Question: I have recently downloaded <URL>. Also, the project seems to have been disbanded since 2008.
Last but not the least, the project contains a lot of functionality which I just don't need.
All I require is the functionality to produce a graph similar to that shown on the Journalier tab in the image below; and to be honest, I don't even need all of the additional indicators shown in the image. I will be happy enough with the (1st) top chart and the (2nd) midle sub chart, without all the indicators.
I have had a look at the code, and since I am not familiar with wxPython etc, I am finding it difficult to locate the code that is responsible for producing the image below.
I'd be grateful if anyone with either wxPython or itrade experience could outline the steps needed (or explicitly state how) to extract only the section of the code that produces the image below. The objective being that I can read in data from a CSV file, and pass it to the new script, to display a GUI plot similar to the one shown below.

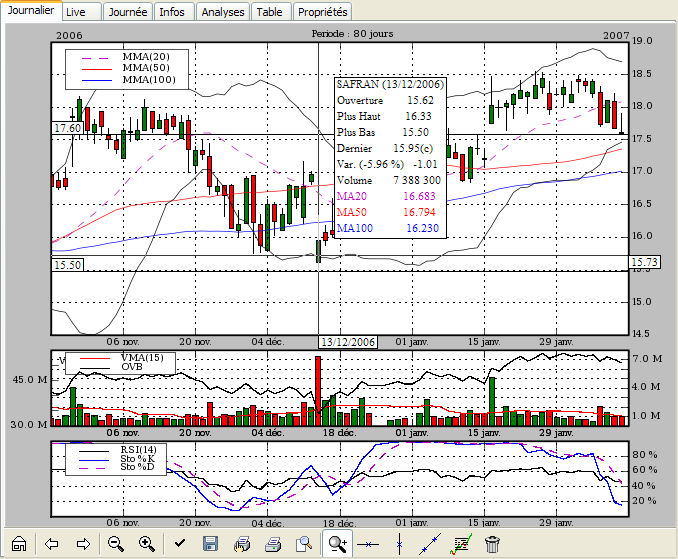
Answer: If you really have to do this, this would be my approach:
1. Find the code that produces these tabs
2. Find the code that produces the visual graph for the Journalier tab
3. Find the code where the data is produced that is displayed in the graph
4. Find the code that passes the data to the graph and how it is processed before being displayed
5. Extract the necessary pieces of logic to produce and process the data
6. Use a plotting library to create the graph; it's easier to hook a plotting library into your application than to try and integrate this particular piece of visual code. Especially if you don't need most of the visual indicators.